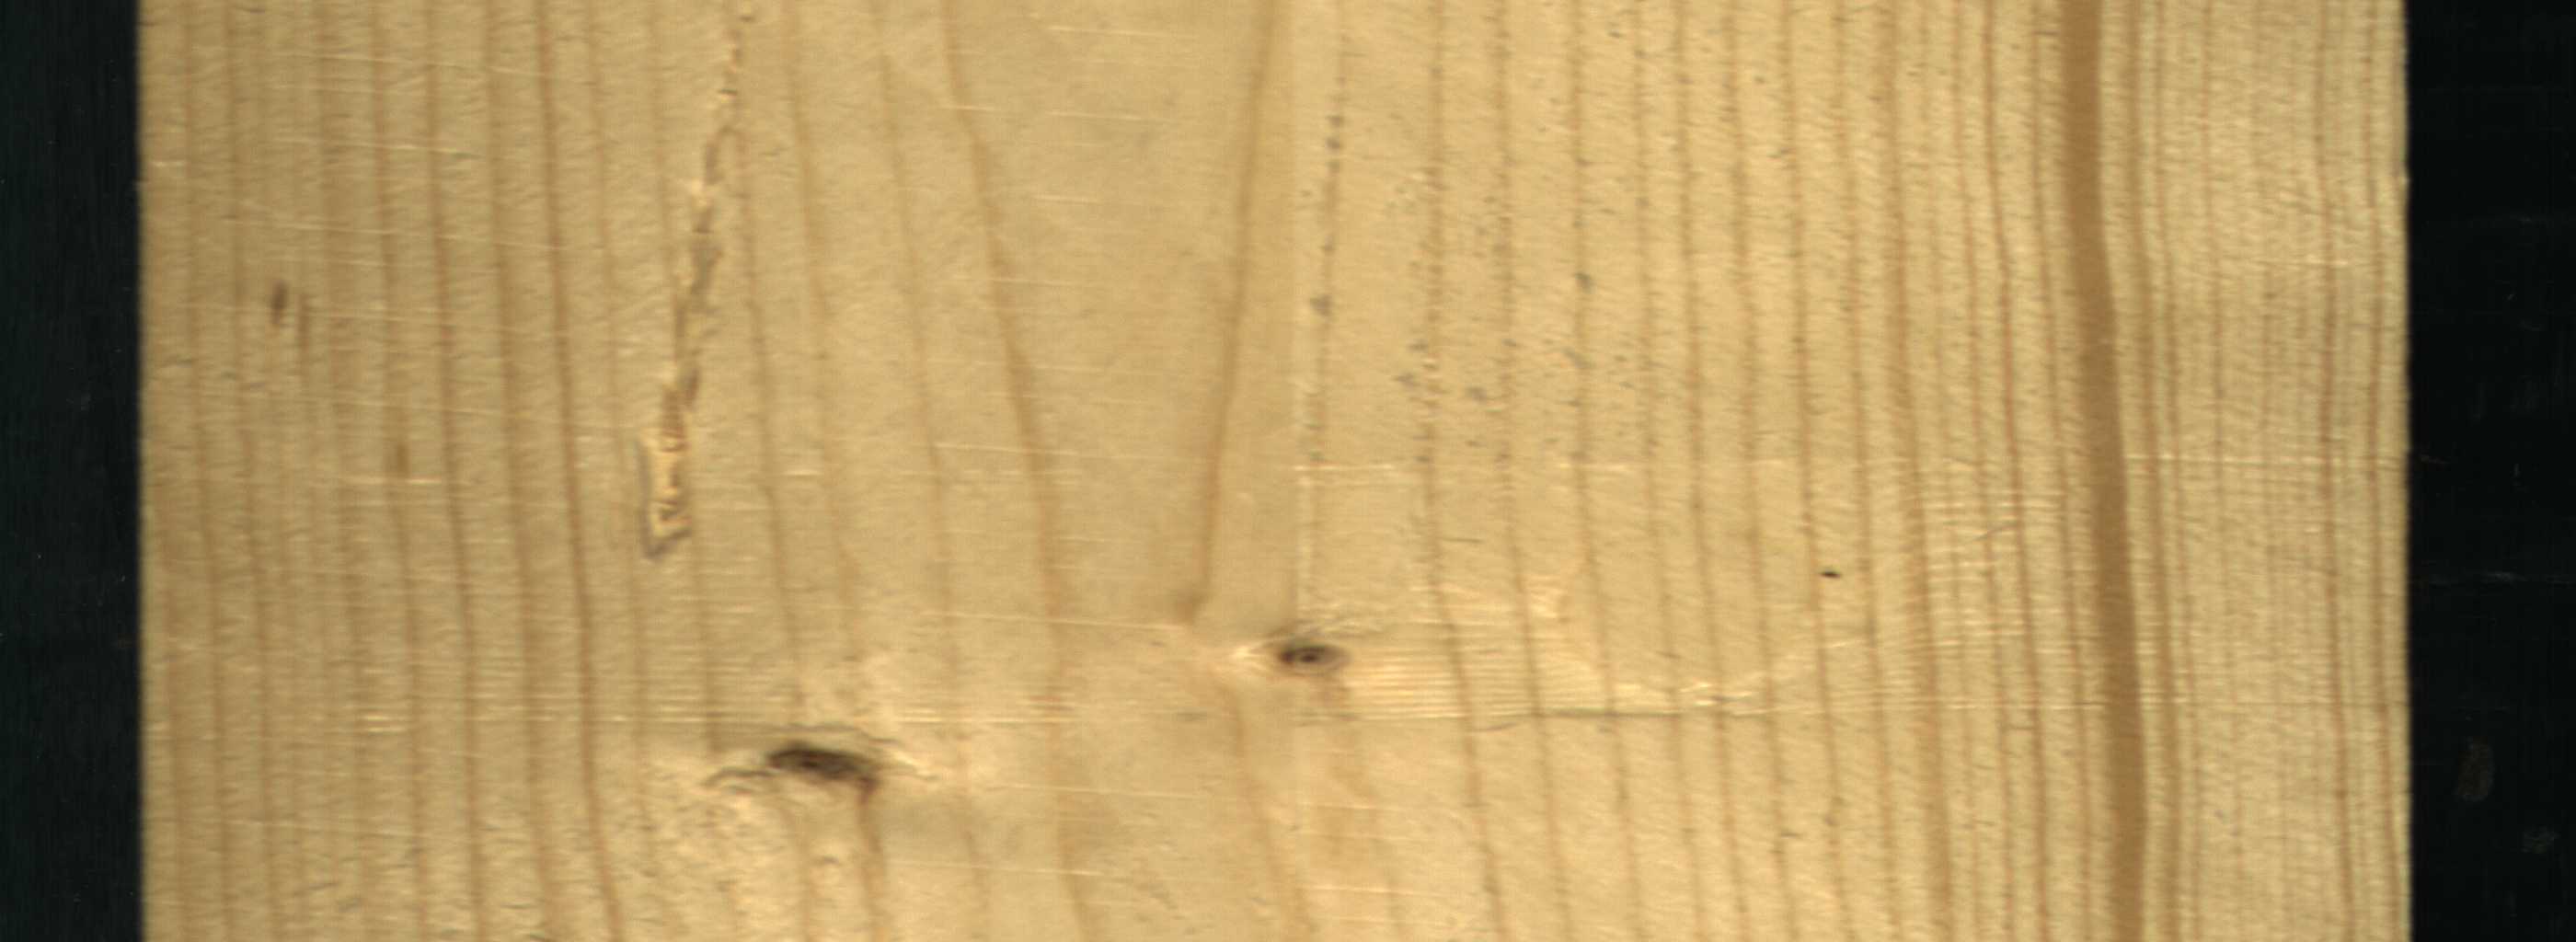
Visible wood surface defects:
resin
Live_Knot
Live_Knot